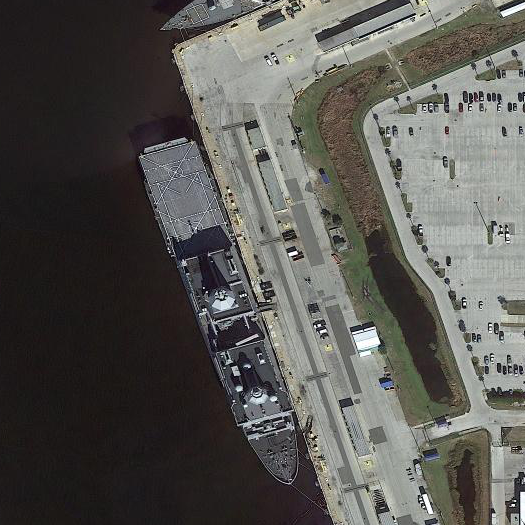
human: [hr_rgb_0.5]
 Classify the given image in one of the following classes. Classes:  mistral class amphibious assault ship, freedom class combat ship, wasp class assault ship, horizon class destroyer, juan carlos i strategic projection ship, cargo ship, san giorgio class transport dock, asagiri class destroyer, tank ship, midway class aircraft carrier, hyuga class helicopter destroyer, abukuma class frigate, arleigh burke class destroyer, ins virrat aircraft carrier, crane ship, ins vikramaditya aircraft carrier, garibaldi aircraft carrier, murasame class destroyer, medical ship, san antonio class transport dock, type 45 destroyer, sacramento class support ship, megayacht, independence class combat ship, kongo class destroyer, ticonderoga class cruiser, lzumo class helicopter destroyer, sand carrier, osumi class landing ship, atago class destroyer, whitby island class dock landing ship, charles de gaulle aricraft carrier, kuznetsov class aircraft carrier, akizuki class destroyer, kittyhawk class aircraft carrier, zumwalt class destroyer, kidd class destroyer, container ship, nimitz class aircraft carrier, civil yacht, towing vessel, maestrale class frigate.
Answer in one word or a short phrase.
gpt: San Antonio class transport dock